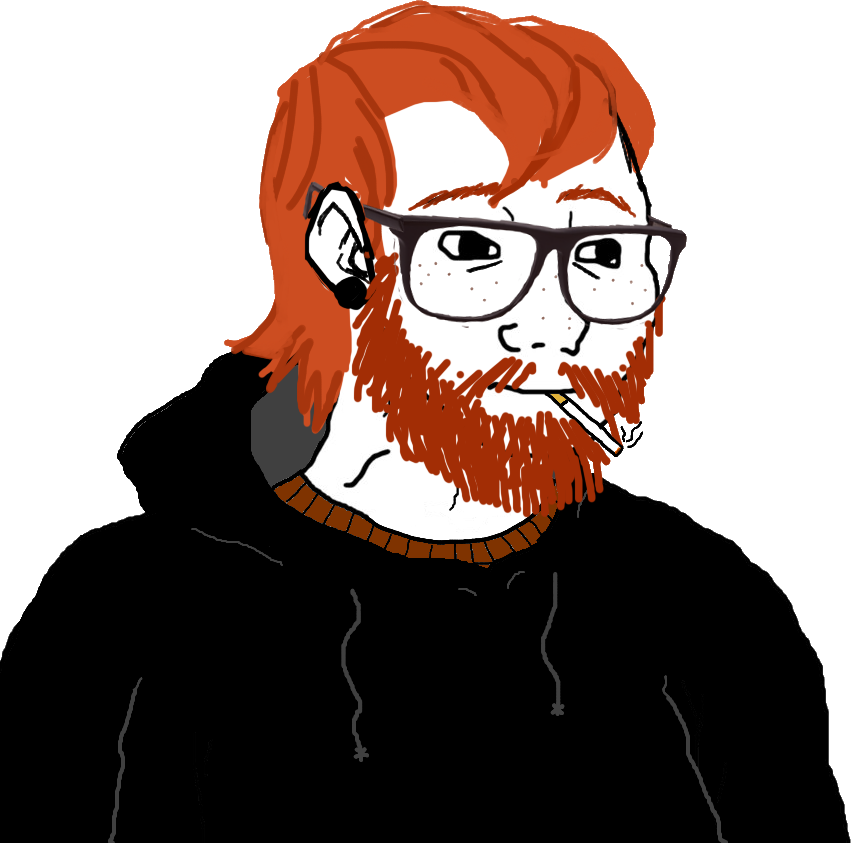
Label: 5_Doomer